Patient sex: M
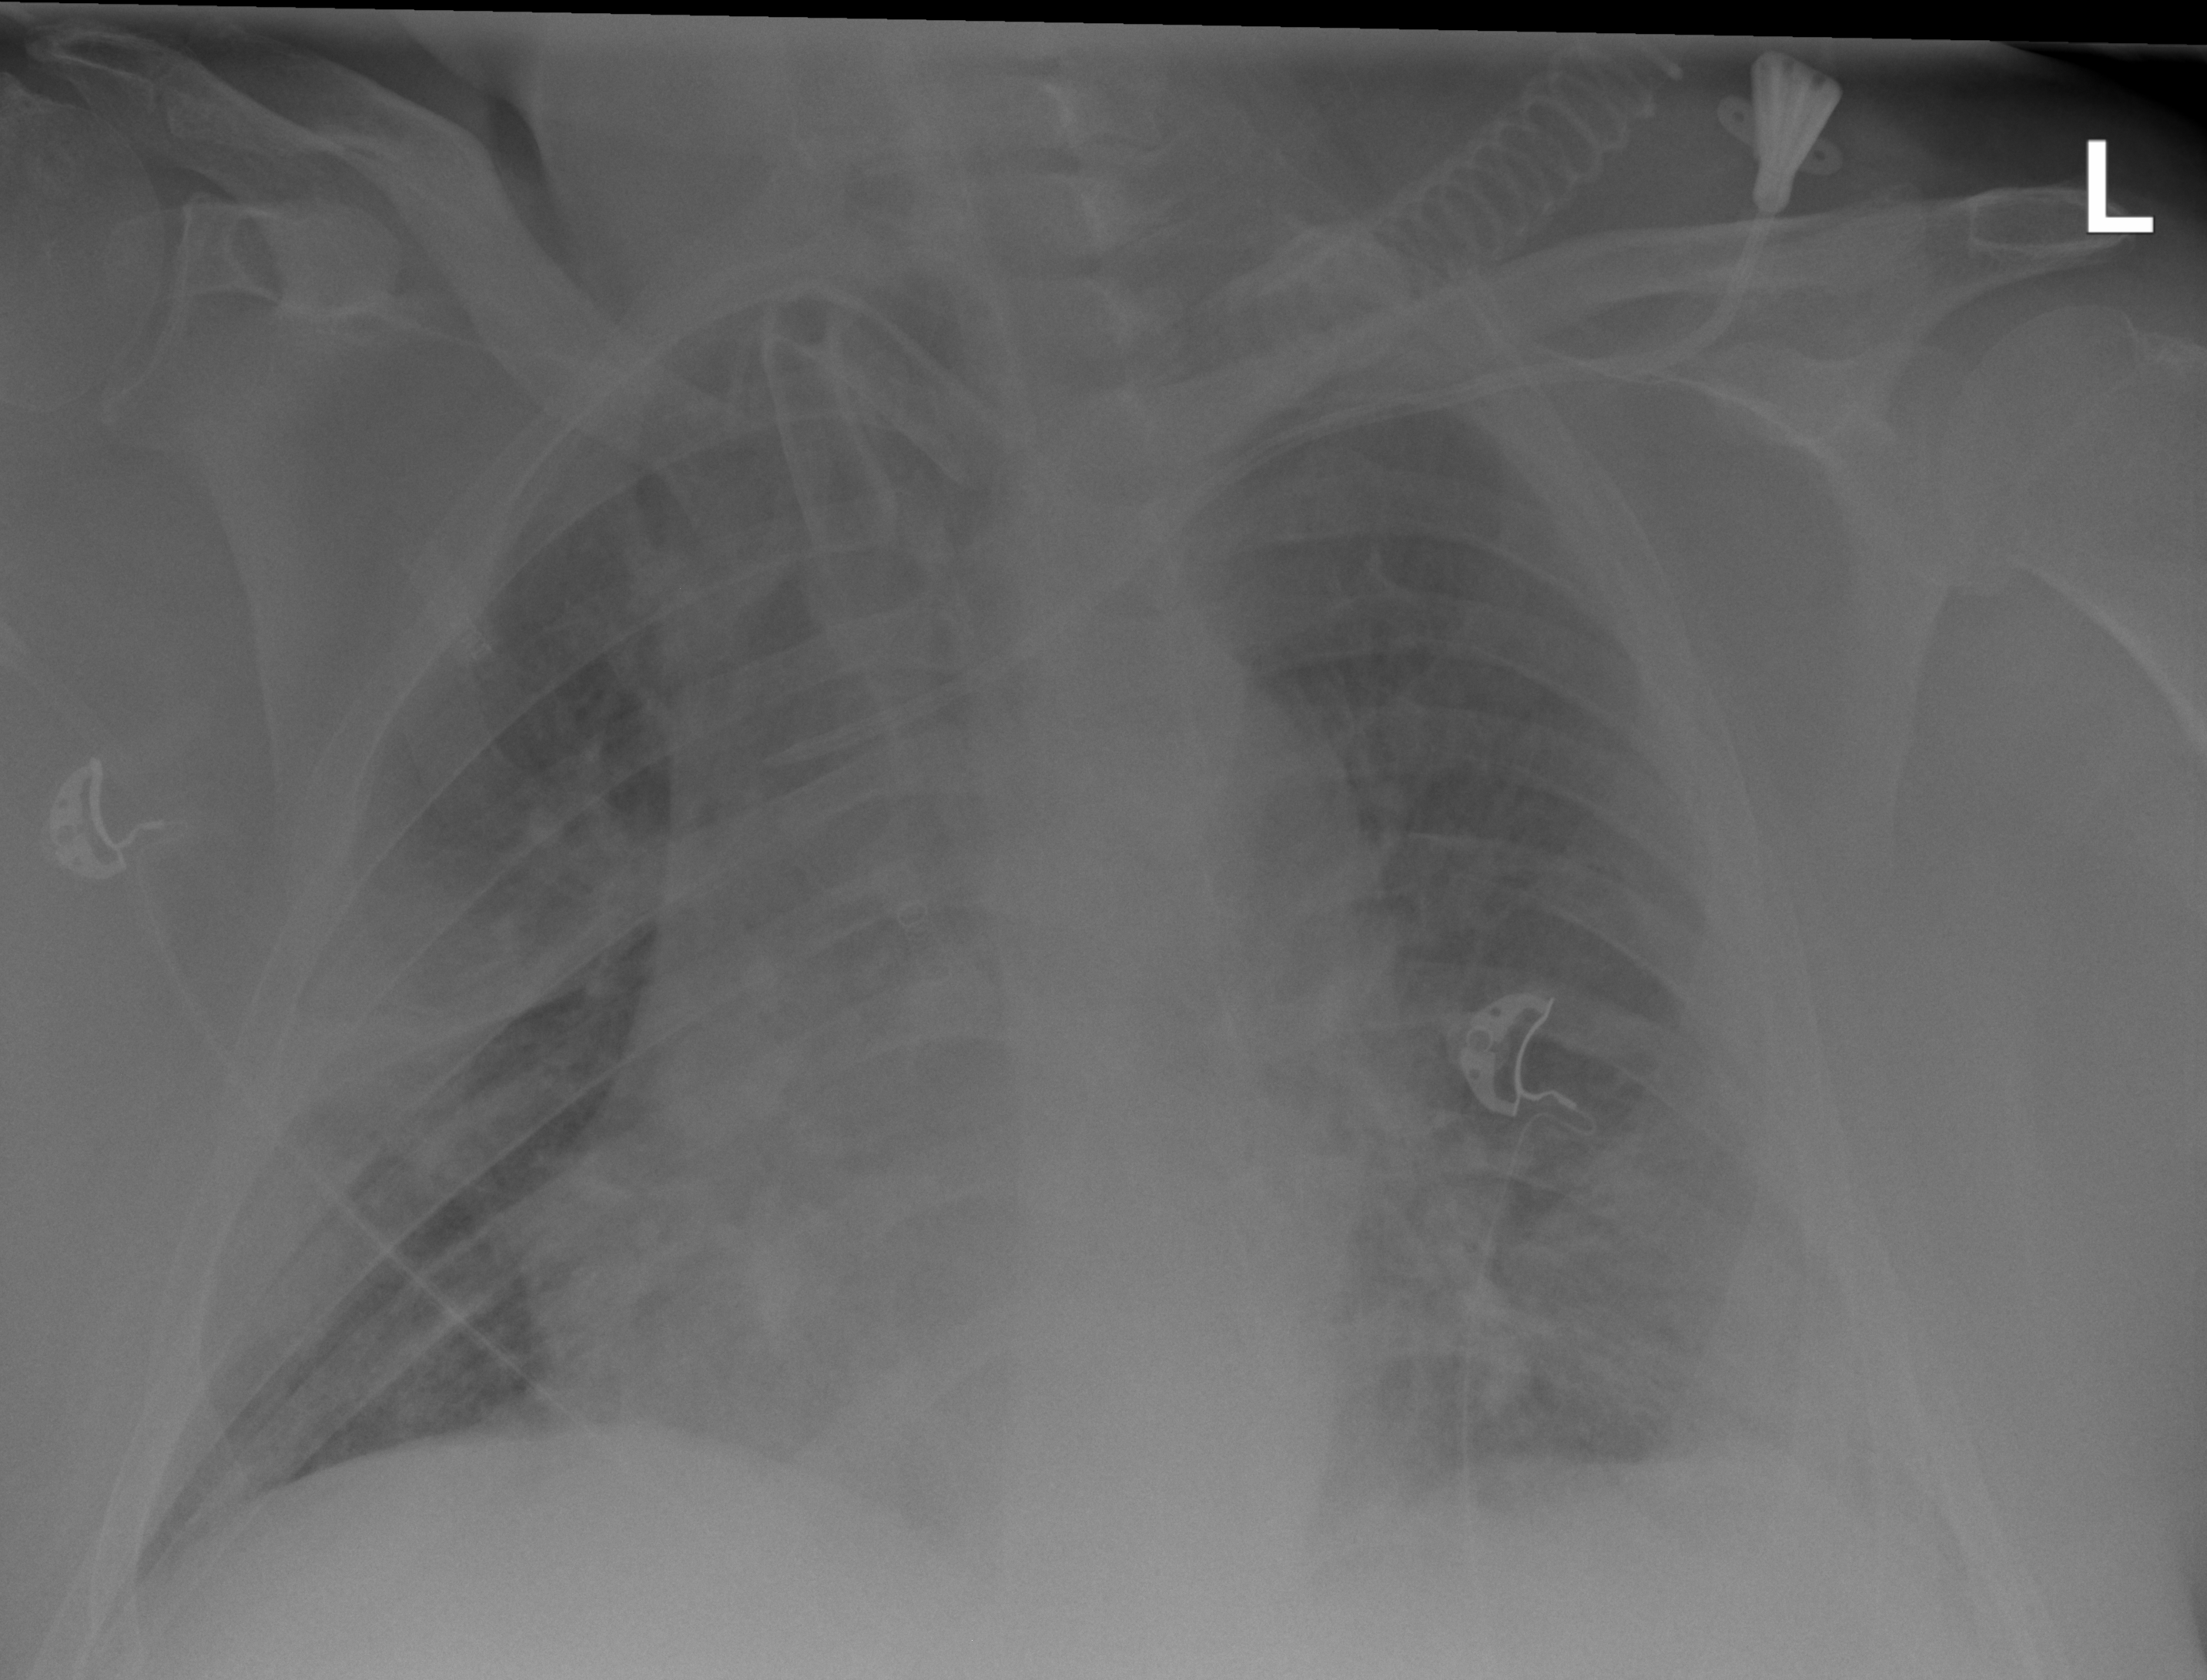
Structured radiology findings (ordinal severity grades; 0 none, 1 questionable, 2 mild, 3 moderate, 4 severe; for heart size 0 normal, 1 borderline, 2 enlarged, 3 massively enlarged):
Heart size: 2
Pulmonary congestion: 2
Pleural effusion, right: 1
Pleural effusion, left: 2
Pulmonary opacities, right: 2
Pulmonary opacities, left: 2
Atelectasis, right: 3
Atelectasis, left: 3